Question: I created a display text and an input field and bind them together with ng-model as follow.
HTML
'''
<div ng-app ng-controller="test">
<div ng-bind="content"></div>
<input id="txtElem" type="text" ng-model="content">
<button ng-click="stopBinding()"> Unbind</button>
<button ng-click="binding()"> Bind </button>
</div>
'''
JS
'''
function test( $scope ) {
$scope.content = 'Welcome';
$scope.binding = function() {
angular.element(document.getElementById('txtElem')).bind();
};
$scope.stopBinding = function() {
angular.element(document.getElementById('txtElem')).unbind();
};
};
'''
Display

I found this(<URL> for unbind method, but don't know how to bind it again, if "Bind" button is clicked. Anyone could help?
Apart from bind and unbind between elements of '<div>' and '<input>', anyone know how to bind and unbind two '<input>' fields?
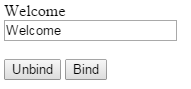
Answer: I'm not sure where the 'test()' function in your example resides, but it is not a good idea - an anti-pattern, in fact - to manipulate the DOM in the controller.
The proper way is to create a variable, separate from the input variable 'content', represents the preview part.
You could do this simply in the View; if this logic, in your opinion, is a View-only logic. 'lastBound' represents the last bound value of 'content':
'''
<div ng-init="binding = true">
<input ng-model="content">
<button ng-click="binding = false">Unbind</button>
<button ng-click="binding = true">Bind</button>
<div ng-bind="lastBound = (binding && content) || lastBound"></div>
</div>
'''
(the use of 'ng-init' here is just for illustration purposes - you should set 'binding' in the controller).
If the intent is to bind to another 'ng-model', then the solution is different, but not dissimilar. You still need to use 2 variables:
'''
<input ng-model="content" ng-change="preview = (binding && content) || preview">
<input ng-model="preview" ng-change="content = (binding && preview) || content">
'''